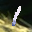
Label: 1